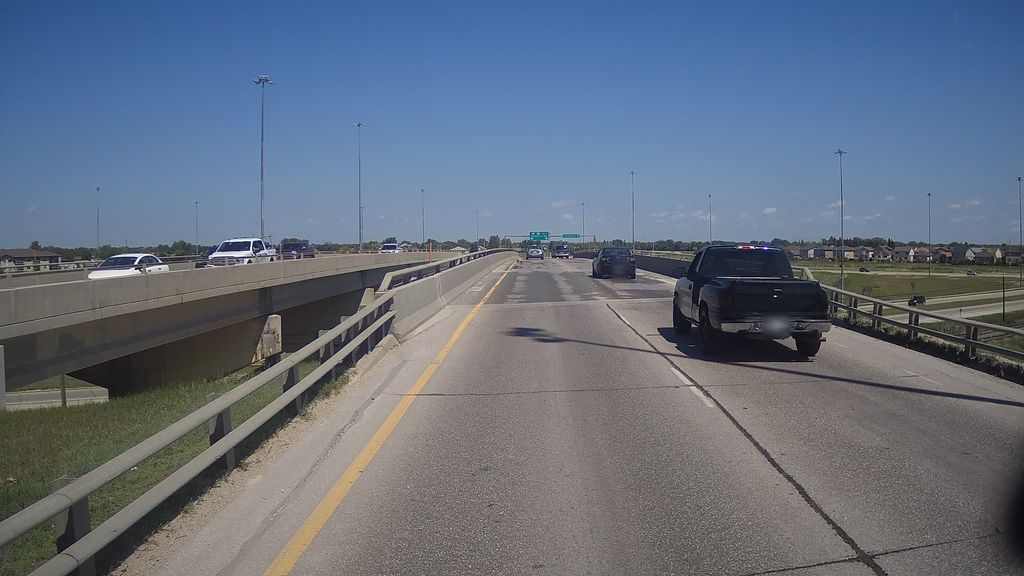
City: winnipeg